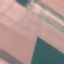
Land use / land cover: AnnualCrop